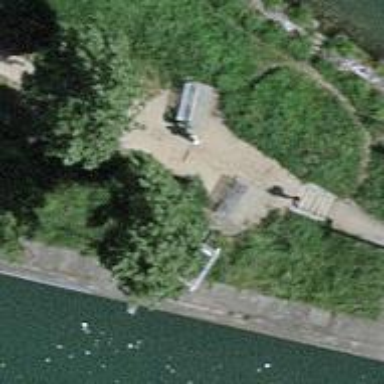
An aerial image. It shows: Bench.